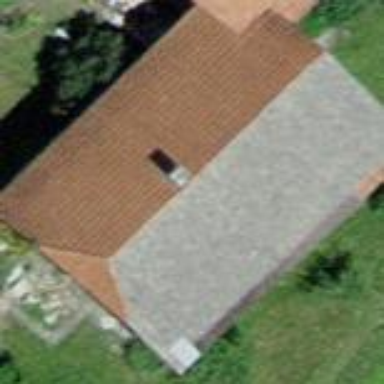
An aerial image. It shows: Barn.